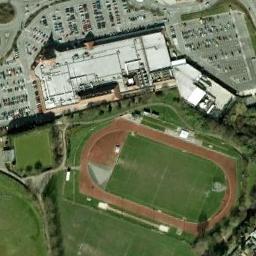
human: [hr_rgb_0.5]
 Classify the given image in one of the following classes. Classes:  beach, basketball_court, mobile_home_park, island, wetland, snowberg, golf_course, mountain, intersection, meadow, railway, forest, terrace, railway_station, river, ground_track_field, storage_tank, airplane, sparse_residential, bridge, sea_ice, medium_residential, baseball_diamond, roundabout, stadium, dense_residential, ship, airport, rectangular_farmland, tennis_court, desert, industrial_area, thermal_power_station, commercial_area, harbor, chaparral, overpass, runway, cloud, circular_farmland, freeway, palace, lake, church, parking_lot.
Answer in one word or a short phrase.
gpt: ground_track_field